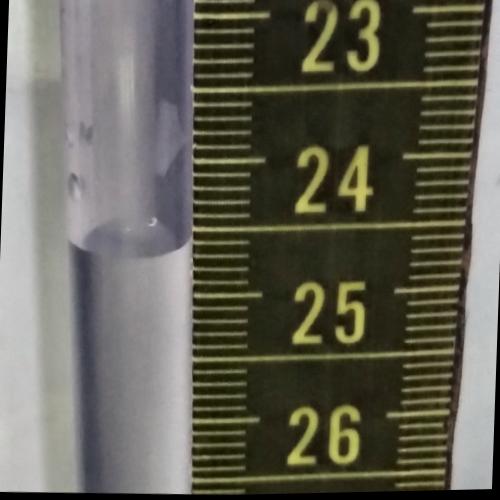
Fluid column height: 24.6 cm